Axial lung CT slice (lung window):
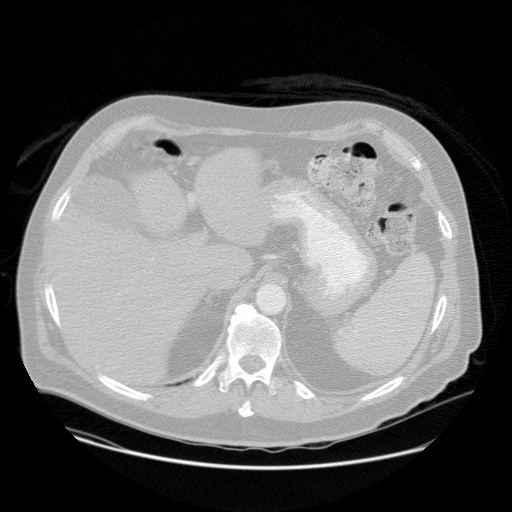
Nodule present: no